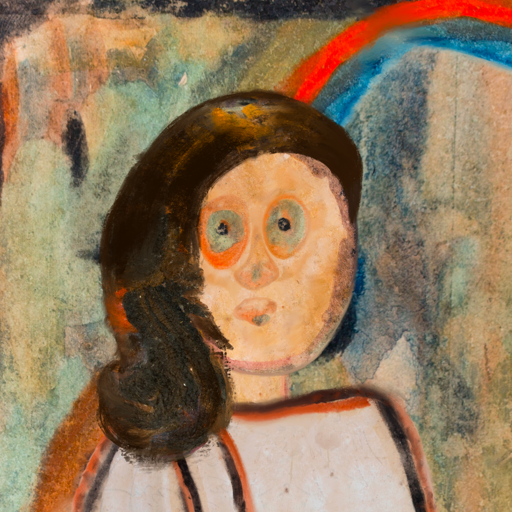
Background: Childish, Head And Neck Front: Childish, Face Front: Childish, Bust: Roy_Bahadur, Hair Front: Gypsy_Queen, Head Accessory: Blank, Second Necklace: Blank, Necklace: Blank, Baby: Blank